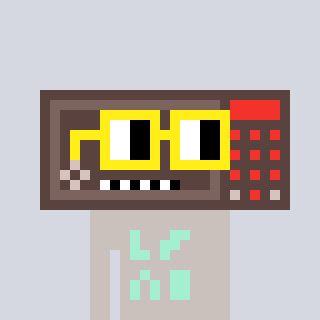
a pixel art character with square yellow glasses, a wallsafe-shaped head and a foggrey-colored body on a cool background